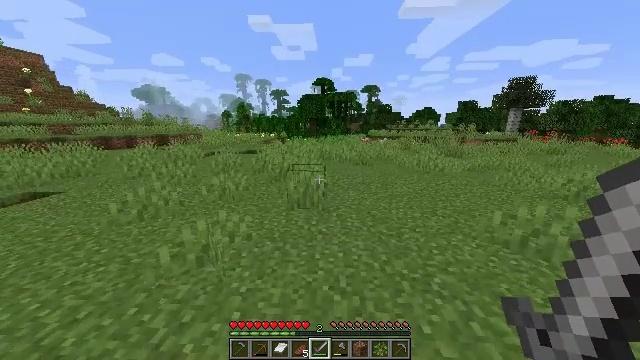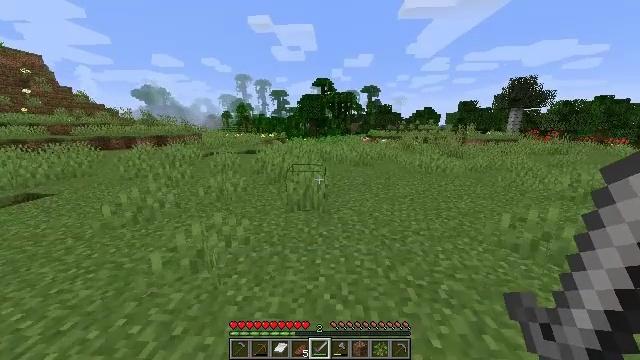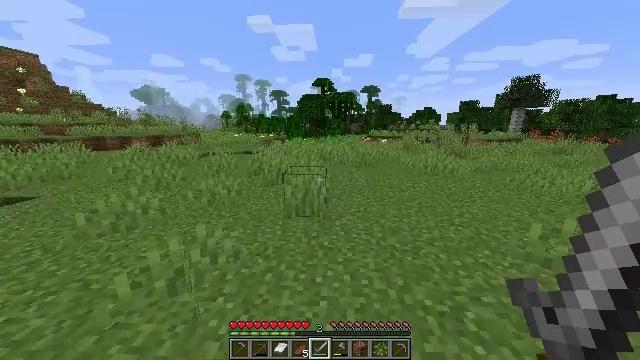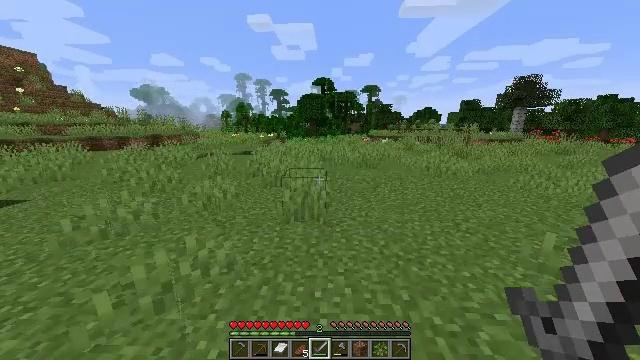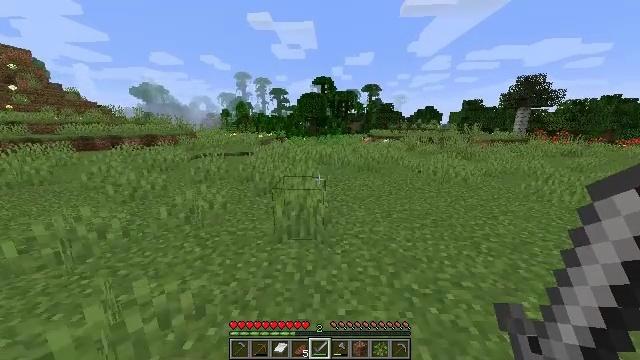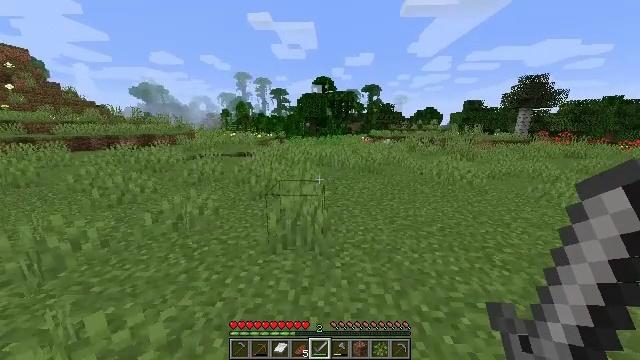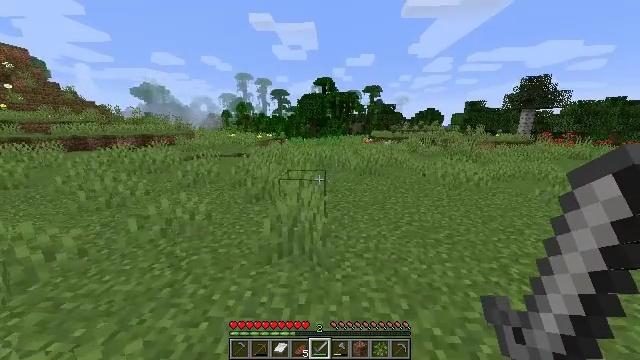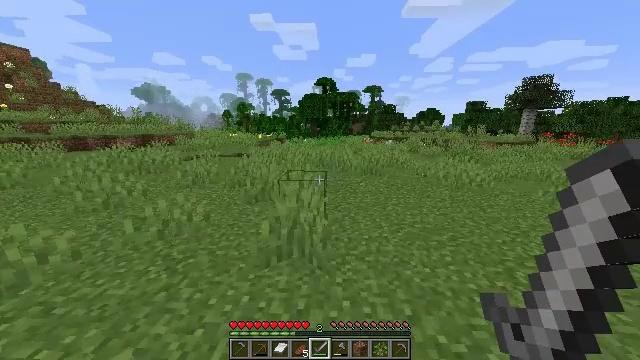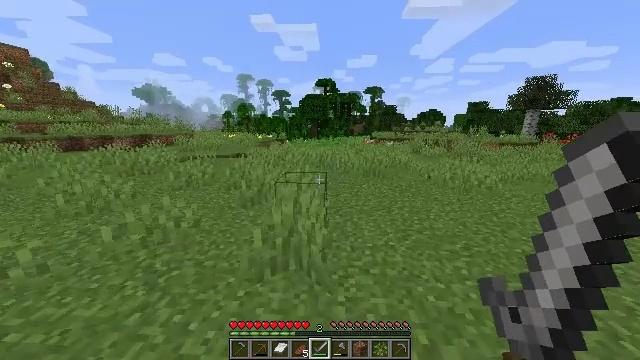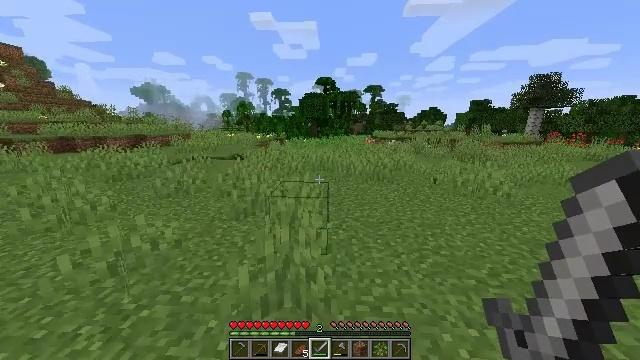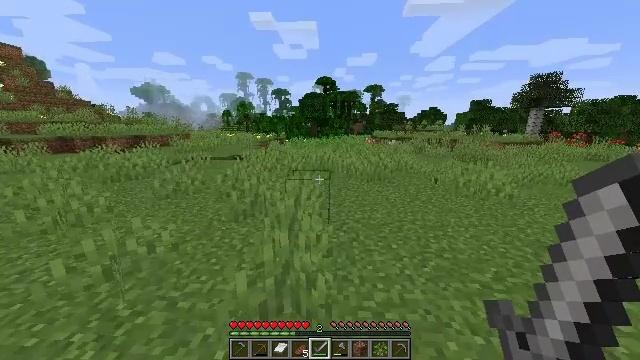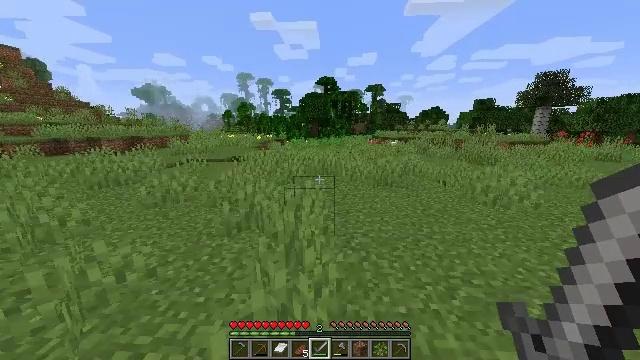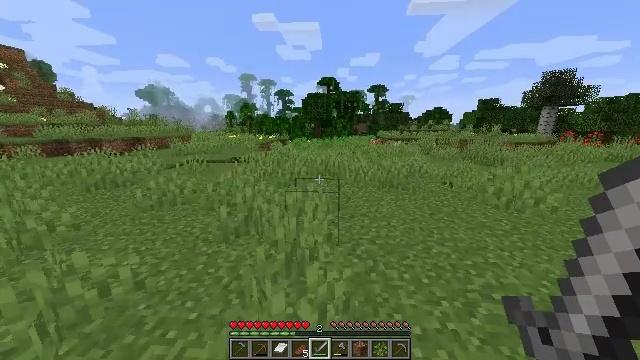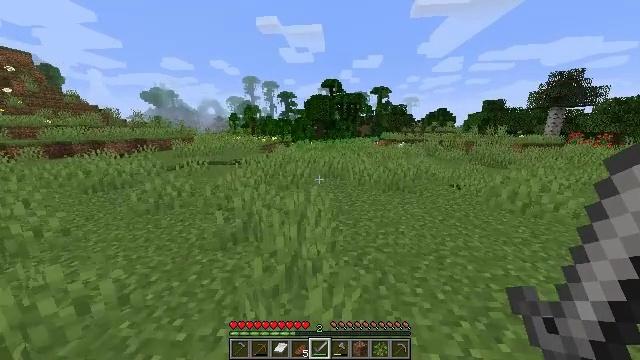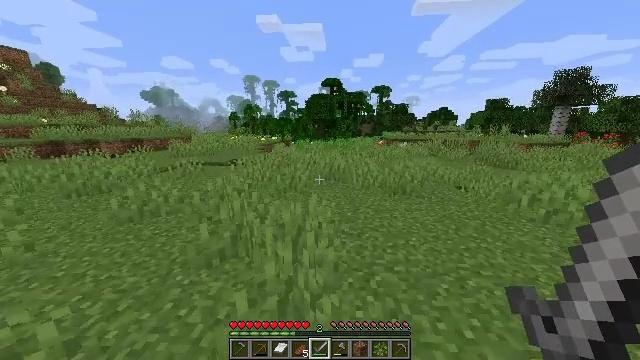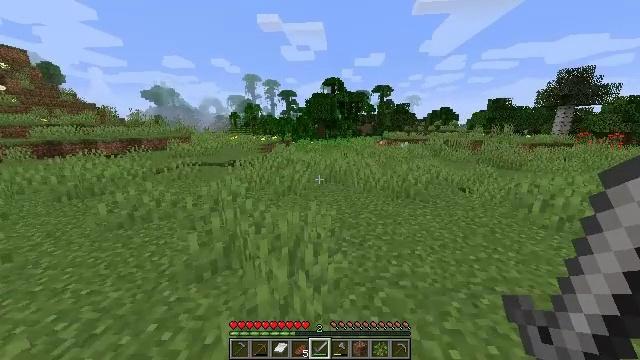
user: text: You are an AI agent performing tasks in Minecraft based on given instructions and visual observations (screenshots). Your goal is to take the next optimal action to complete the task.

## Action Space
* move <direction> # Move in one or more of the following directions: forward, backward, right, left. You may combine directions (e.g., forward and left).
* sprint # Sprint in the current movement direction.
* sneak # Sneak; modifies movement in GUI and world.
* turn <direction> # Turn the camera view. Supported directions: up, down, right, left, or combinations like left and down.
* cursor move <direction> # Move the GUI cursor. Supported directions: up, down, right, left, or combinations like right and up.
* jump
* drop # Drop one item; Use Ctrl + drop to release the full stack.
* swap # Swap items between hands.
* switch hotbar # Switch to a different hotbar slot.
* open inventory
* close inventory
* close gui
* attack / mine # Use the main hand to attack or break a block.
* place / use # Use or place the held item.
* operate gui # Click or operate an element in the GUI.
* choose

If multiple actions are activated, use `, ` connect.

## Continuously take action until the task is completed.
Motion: motion action
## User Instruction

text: Break the poppy plant.
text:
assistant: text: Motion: move forward, sprint
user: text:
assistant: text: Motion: move forward, sprint
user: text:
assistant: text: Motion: move forward, sprint
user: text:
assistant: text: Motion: move forward, sprint
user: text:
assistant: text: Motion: move forward, sprint
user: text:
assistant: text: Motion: move forward, sprint
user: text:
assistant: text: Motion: move forward, sprint
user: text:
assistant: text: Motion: move forward, sprint
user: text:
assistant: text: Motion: move forward, sprint
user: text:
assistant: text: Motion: move forward, sprint
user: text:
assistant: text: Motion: move forward, sprint
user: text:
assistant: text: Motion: move forward, sprint
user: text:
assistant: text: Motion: move forward, sprint
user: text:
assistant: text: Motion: move forward, sprint
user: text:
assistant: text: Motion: move forward, sprint
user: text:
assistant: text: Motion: move forward, sprint
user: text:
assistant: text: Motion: move forward, sprint
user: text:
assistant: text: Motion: move forward, sprint
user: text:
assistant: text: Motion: move forward, sprint
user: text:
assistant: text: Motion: move forward, sprint
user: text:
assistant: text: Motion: move forward, sprint
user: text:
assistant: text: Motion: move forward, sprint
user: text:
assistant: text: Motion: move forward, sprint
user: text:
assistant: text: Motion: move forward, sprint
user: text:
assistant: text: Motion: move forward, sprint
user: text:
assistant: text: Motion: move forward, sprint
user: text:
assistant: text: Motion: move forward, sprint
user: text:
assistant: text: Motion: move forward, sprint
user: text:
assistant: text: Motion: move forward, sprint
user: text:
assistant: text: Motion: move forward, sprint